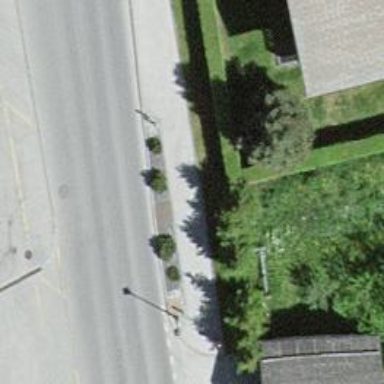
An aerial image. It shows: Hedge barrier.